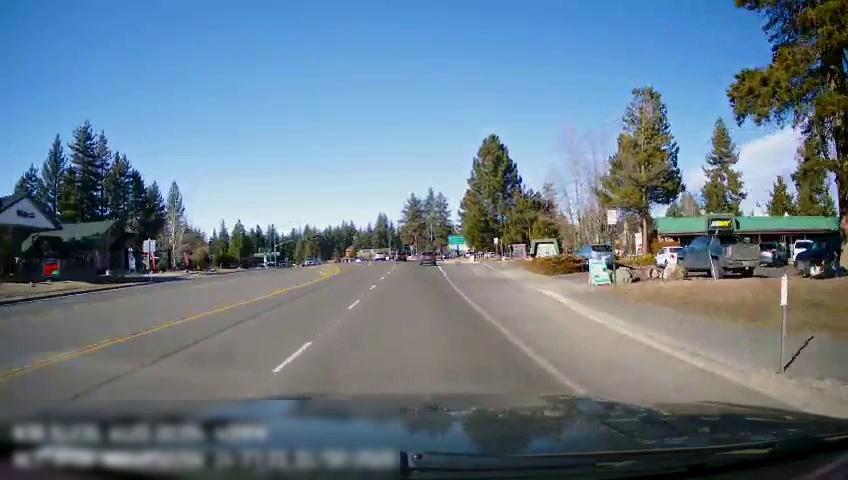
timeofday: Day
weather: Sunny
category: Drivable Space
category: Vehicles | SUV
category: Vehicles | SUV
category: Vehicles | Car
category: Vehicles | Truck
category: Vehicles | SUV
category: Vehicles | SUV
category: Vehicles | SUV
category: Vehicles | Car
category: Lanes | Current Lane
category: Lanes | Current Lane
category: Lanes | Current Lane
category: Traffic | Signs